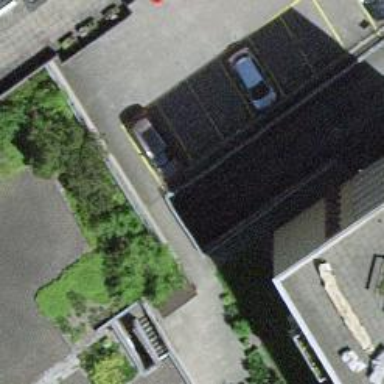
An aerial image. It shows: Parking entrance.